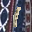
Label: 1